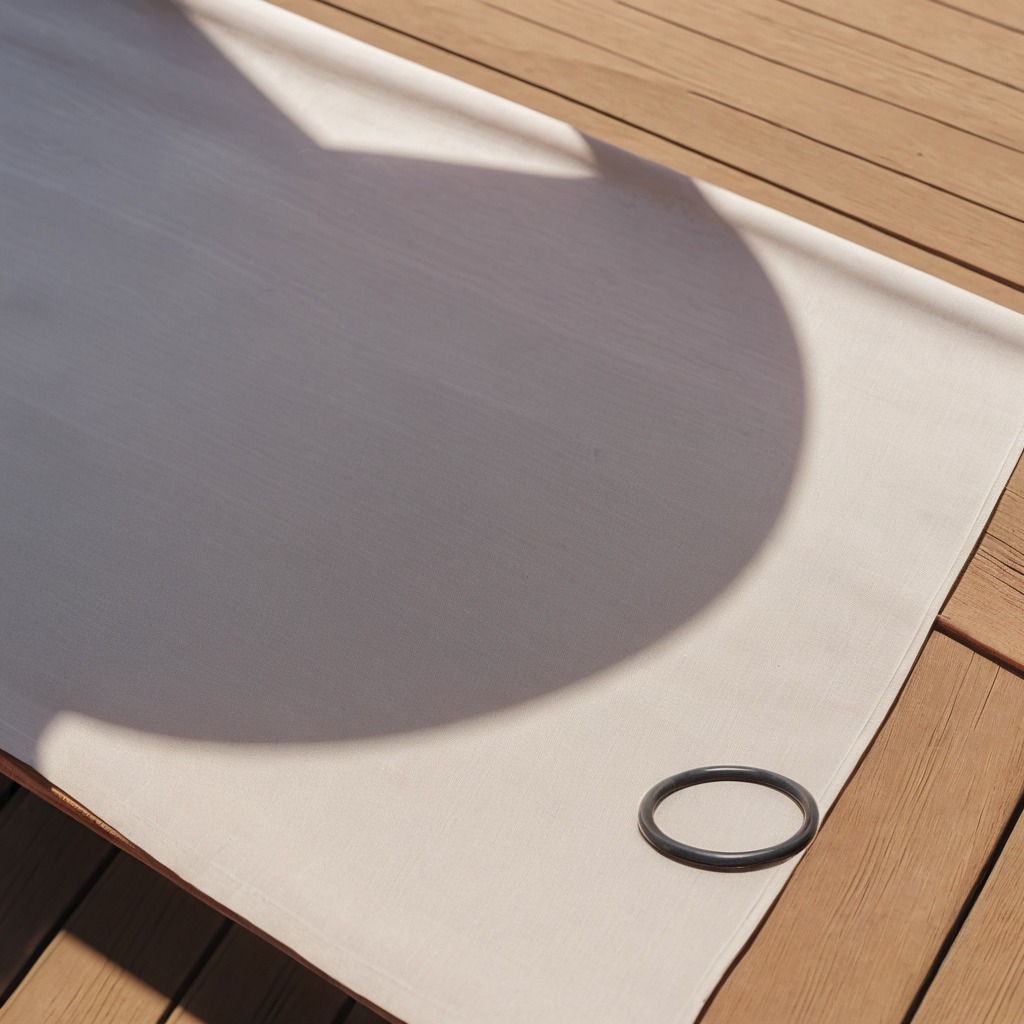
A rubber O-ring lying on a wooden table in an outdoor workshop during daytime bright natural light soft shadows worn but beneath the cloth.